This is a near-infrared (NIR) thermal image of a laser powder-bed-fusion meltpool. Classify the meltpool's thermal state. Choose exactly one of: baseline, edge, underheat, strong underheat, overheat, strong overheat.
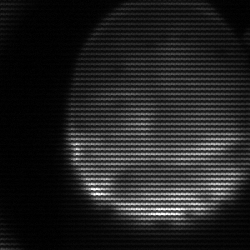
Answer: edge